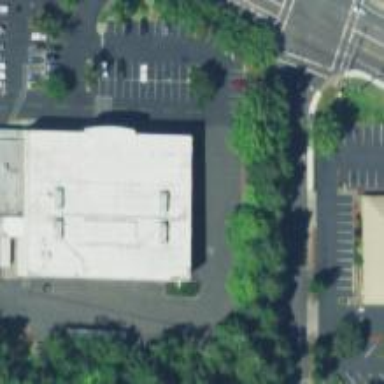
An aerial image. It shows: Retail building housing furniture shop.